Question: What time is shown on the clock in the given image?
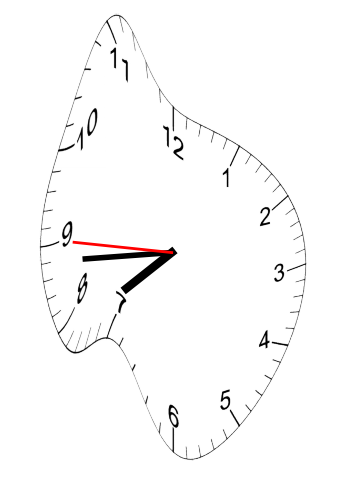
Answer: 07:43:45